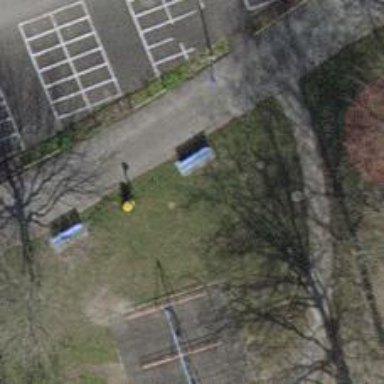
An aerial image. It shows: Bench.